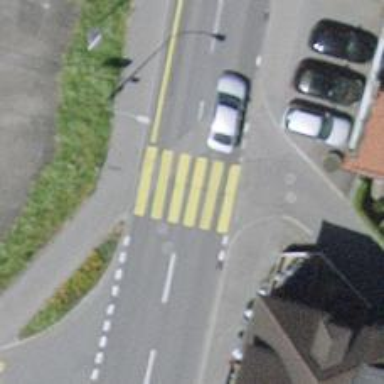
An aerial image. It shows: Uncontrolled zebra crossing on the road.